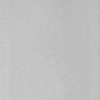
Label: dusty